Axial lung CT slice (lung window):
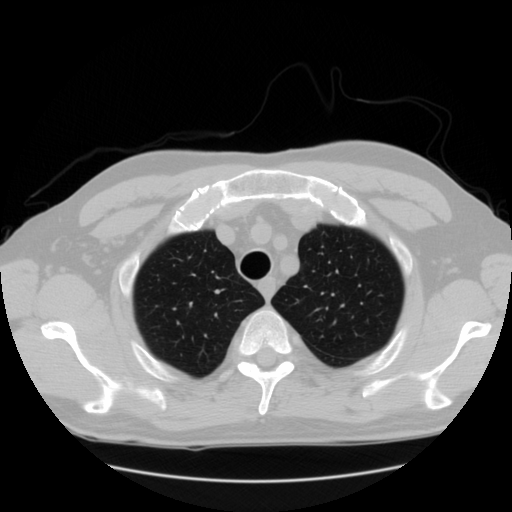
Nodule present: no